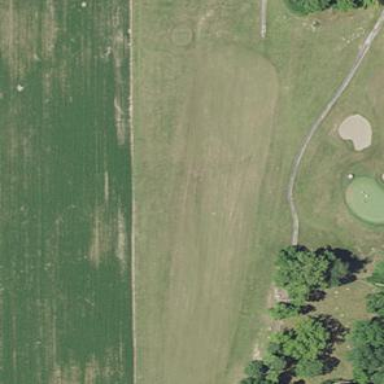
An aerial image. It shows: Golf fairway surrounded by grass.